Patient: sex F, age 83
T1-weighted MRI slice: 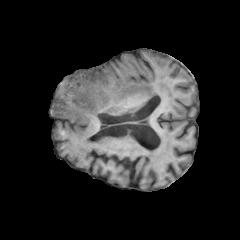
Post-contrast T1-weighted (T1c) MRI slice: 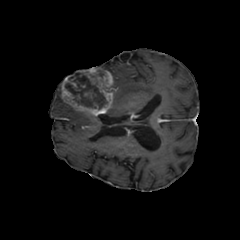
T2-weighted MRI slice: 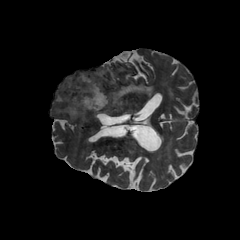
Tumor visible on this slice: yes
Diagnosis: Glioblastoma, IDH-wildtype
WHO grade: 4